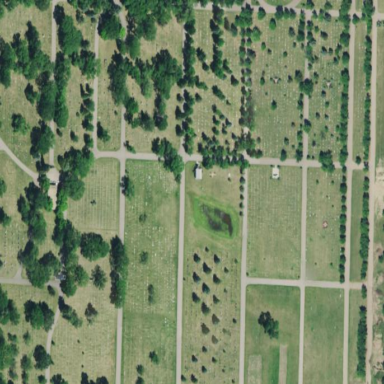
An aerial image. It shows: Cemetery.